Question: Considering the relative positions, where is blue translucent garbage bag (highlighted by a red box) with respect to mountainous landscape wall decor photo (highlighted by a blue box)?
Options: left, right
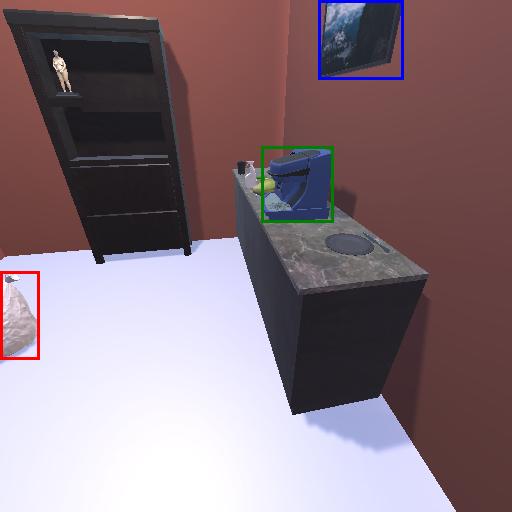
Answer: left